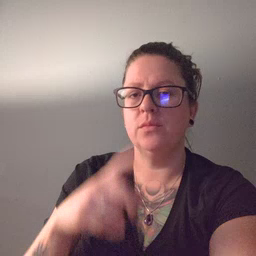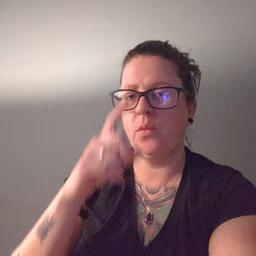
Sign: doll